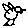
Label: bird